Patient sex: M
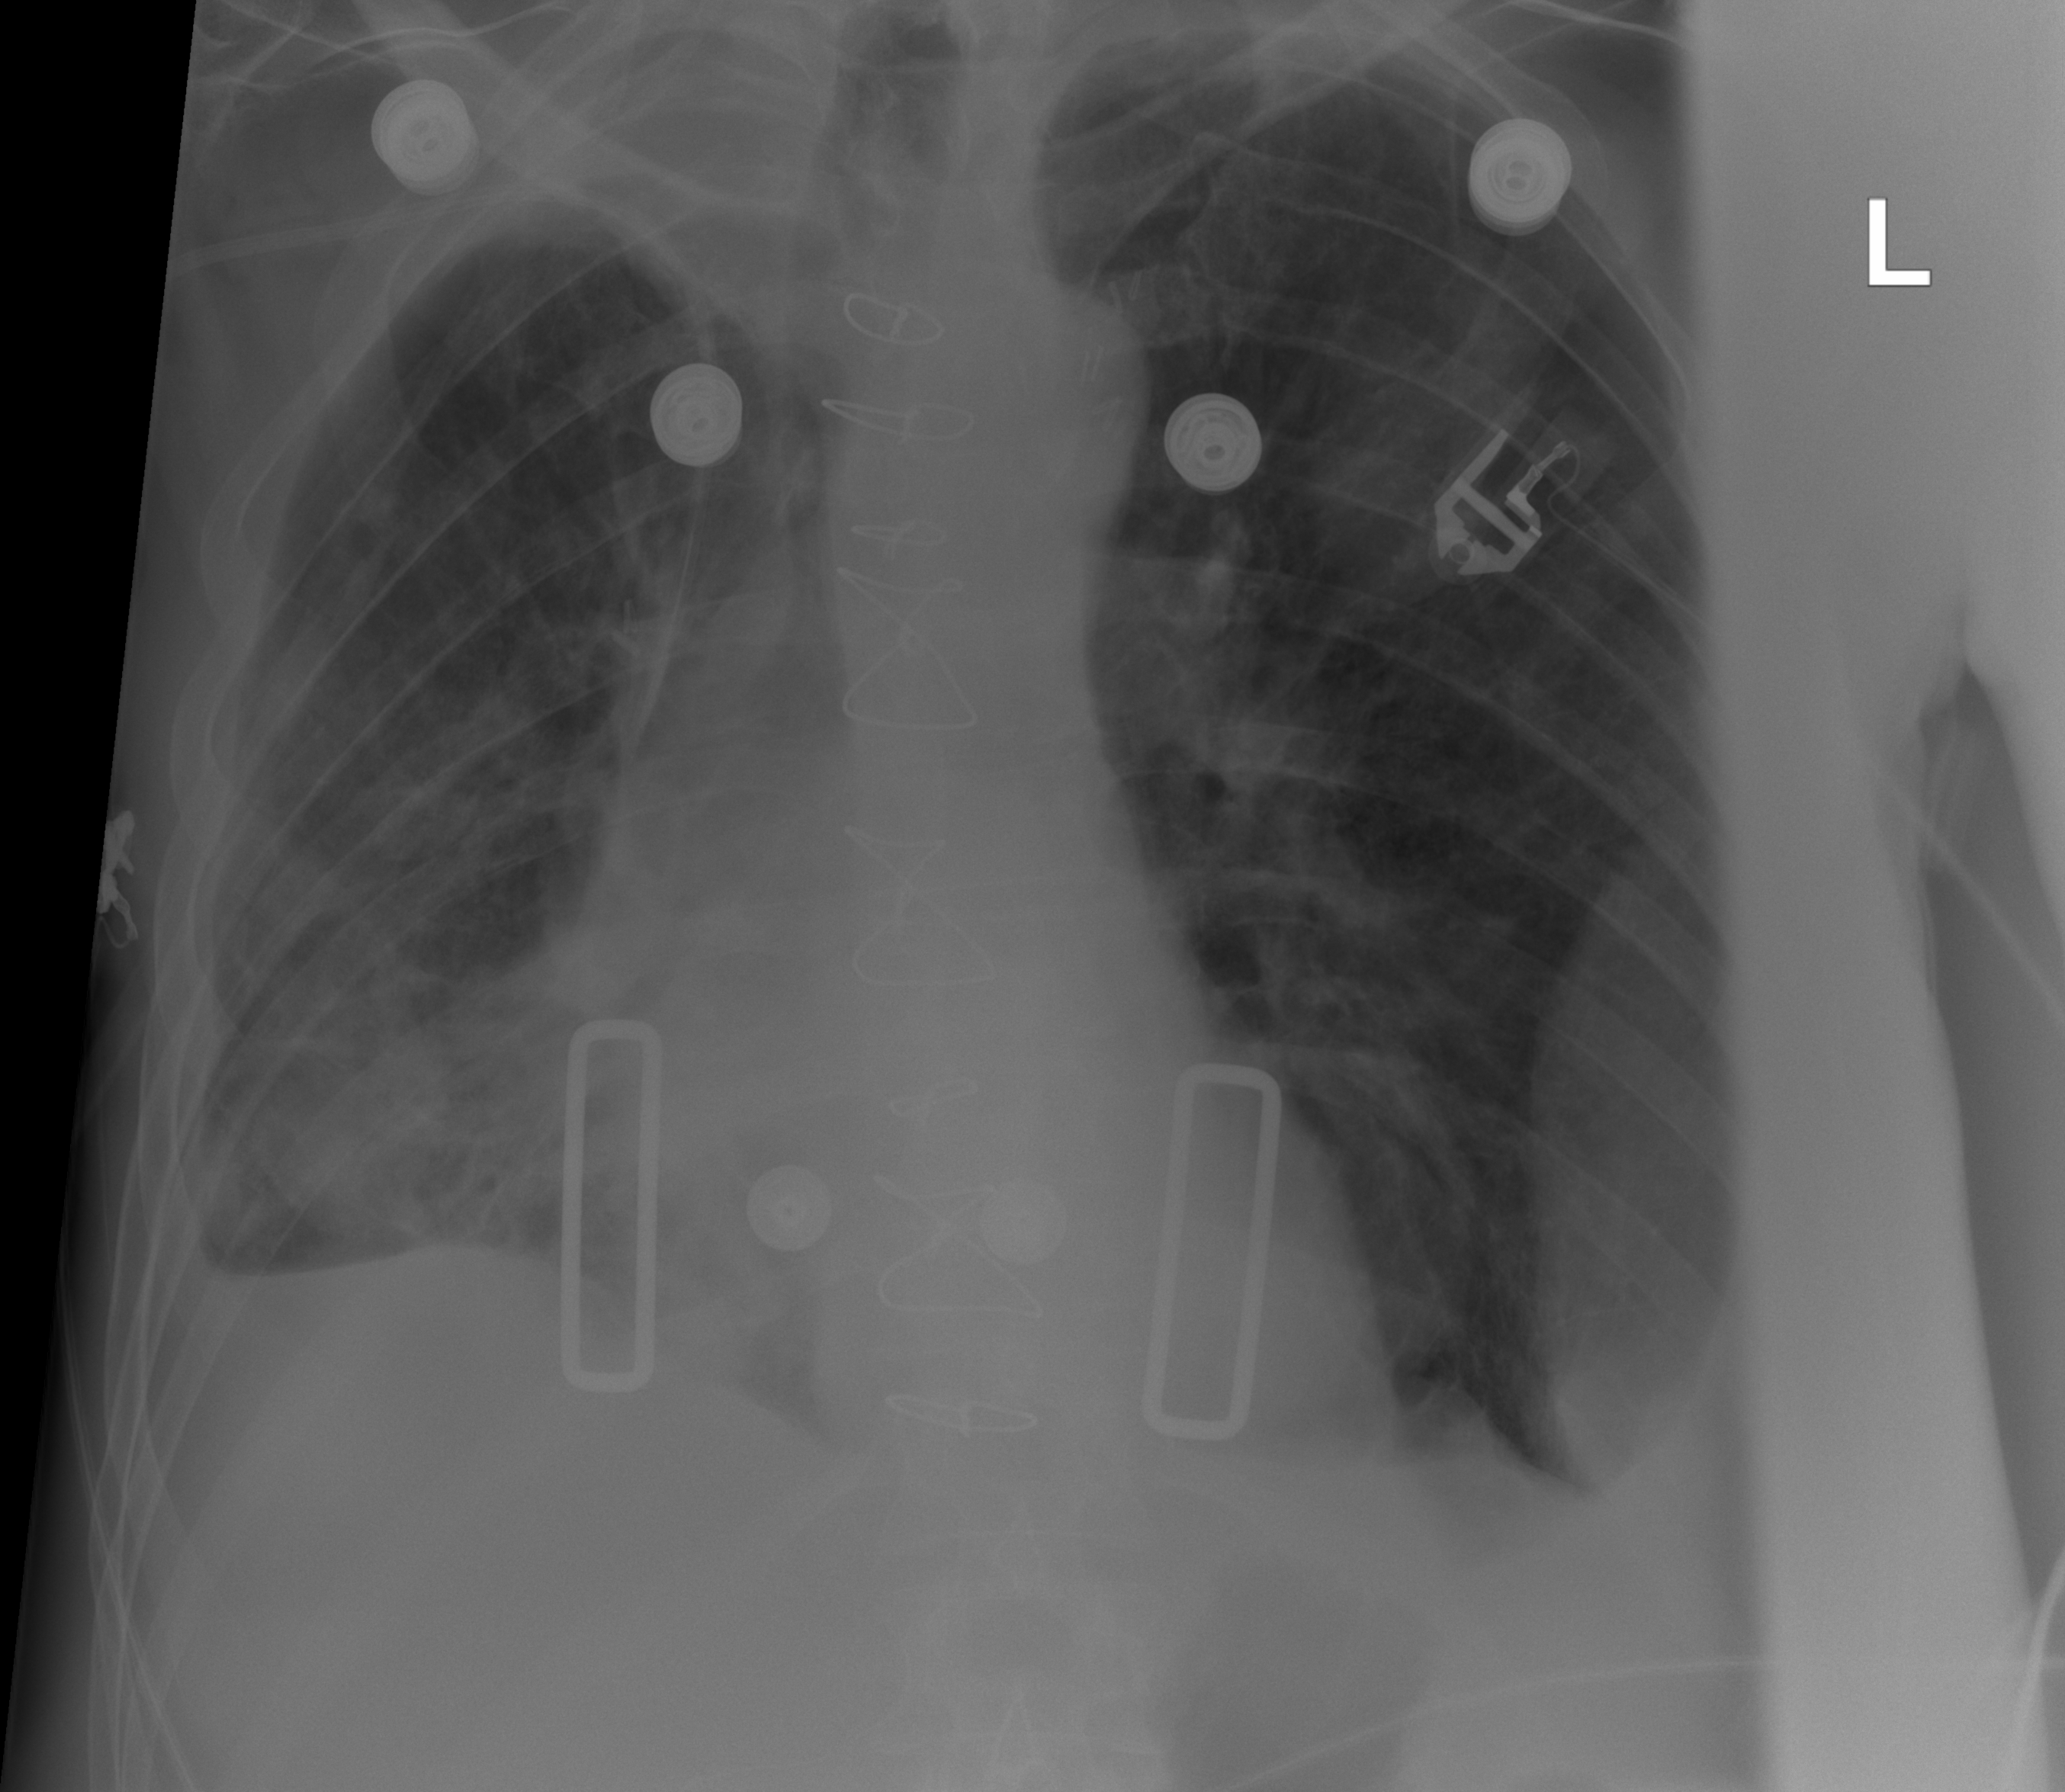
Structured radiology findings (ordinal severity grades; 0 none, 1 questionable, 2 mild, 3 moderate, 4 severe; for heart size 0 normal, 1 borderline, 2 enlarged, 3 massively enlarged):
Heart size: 0
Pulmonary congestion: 0
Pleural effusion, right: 2
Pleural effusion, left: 2
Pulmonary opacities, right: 1
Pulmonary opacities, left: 0
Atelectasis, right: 1
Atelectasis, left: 1